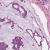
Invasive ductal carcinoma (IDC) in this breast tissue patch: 1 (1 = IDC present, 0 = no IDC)